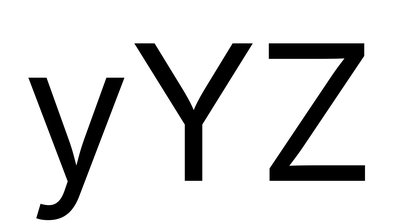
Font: Inter_Regular